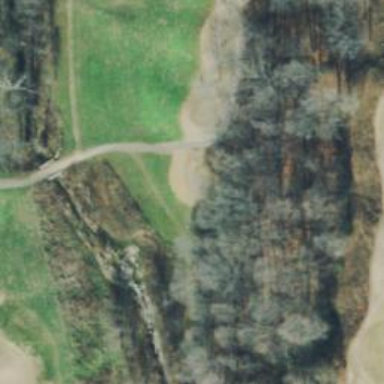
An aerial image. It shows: View of golf hole.